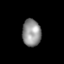
Tissue: lung
Cell type: Epithelial cells
Senescence score: 0.1996
Nuclear area (px): 493
Mean DAPI intensity: 145.807